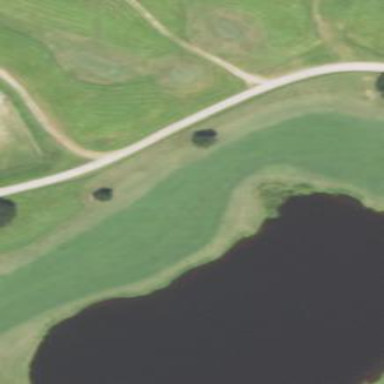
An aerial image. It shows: Water hazard in golf course. The hazard is natural water feature.